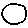
Label: circle